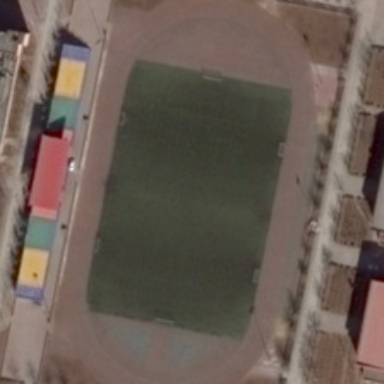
A playground is near several buildings .